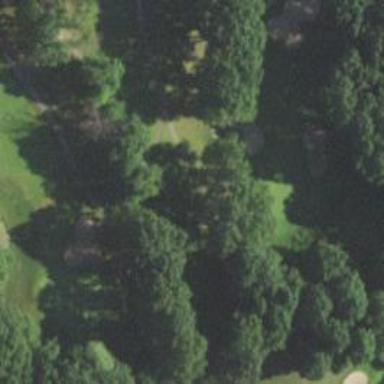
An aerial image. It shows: Path designated for golf carts.